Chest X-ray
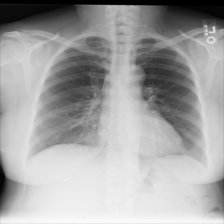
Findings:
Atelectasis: negative
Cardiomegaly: negative
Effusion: negative
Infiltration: negative
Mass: negative
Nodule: negative
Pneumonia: negative
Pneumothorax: negative
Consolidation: negative
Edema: negative
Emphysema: negative
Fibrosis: negative
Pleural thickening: negative
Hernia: negative